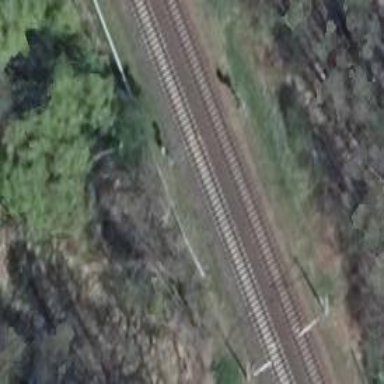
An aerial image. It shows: Light signal at railway crossing.